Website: bh-photo
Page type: cross-sells
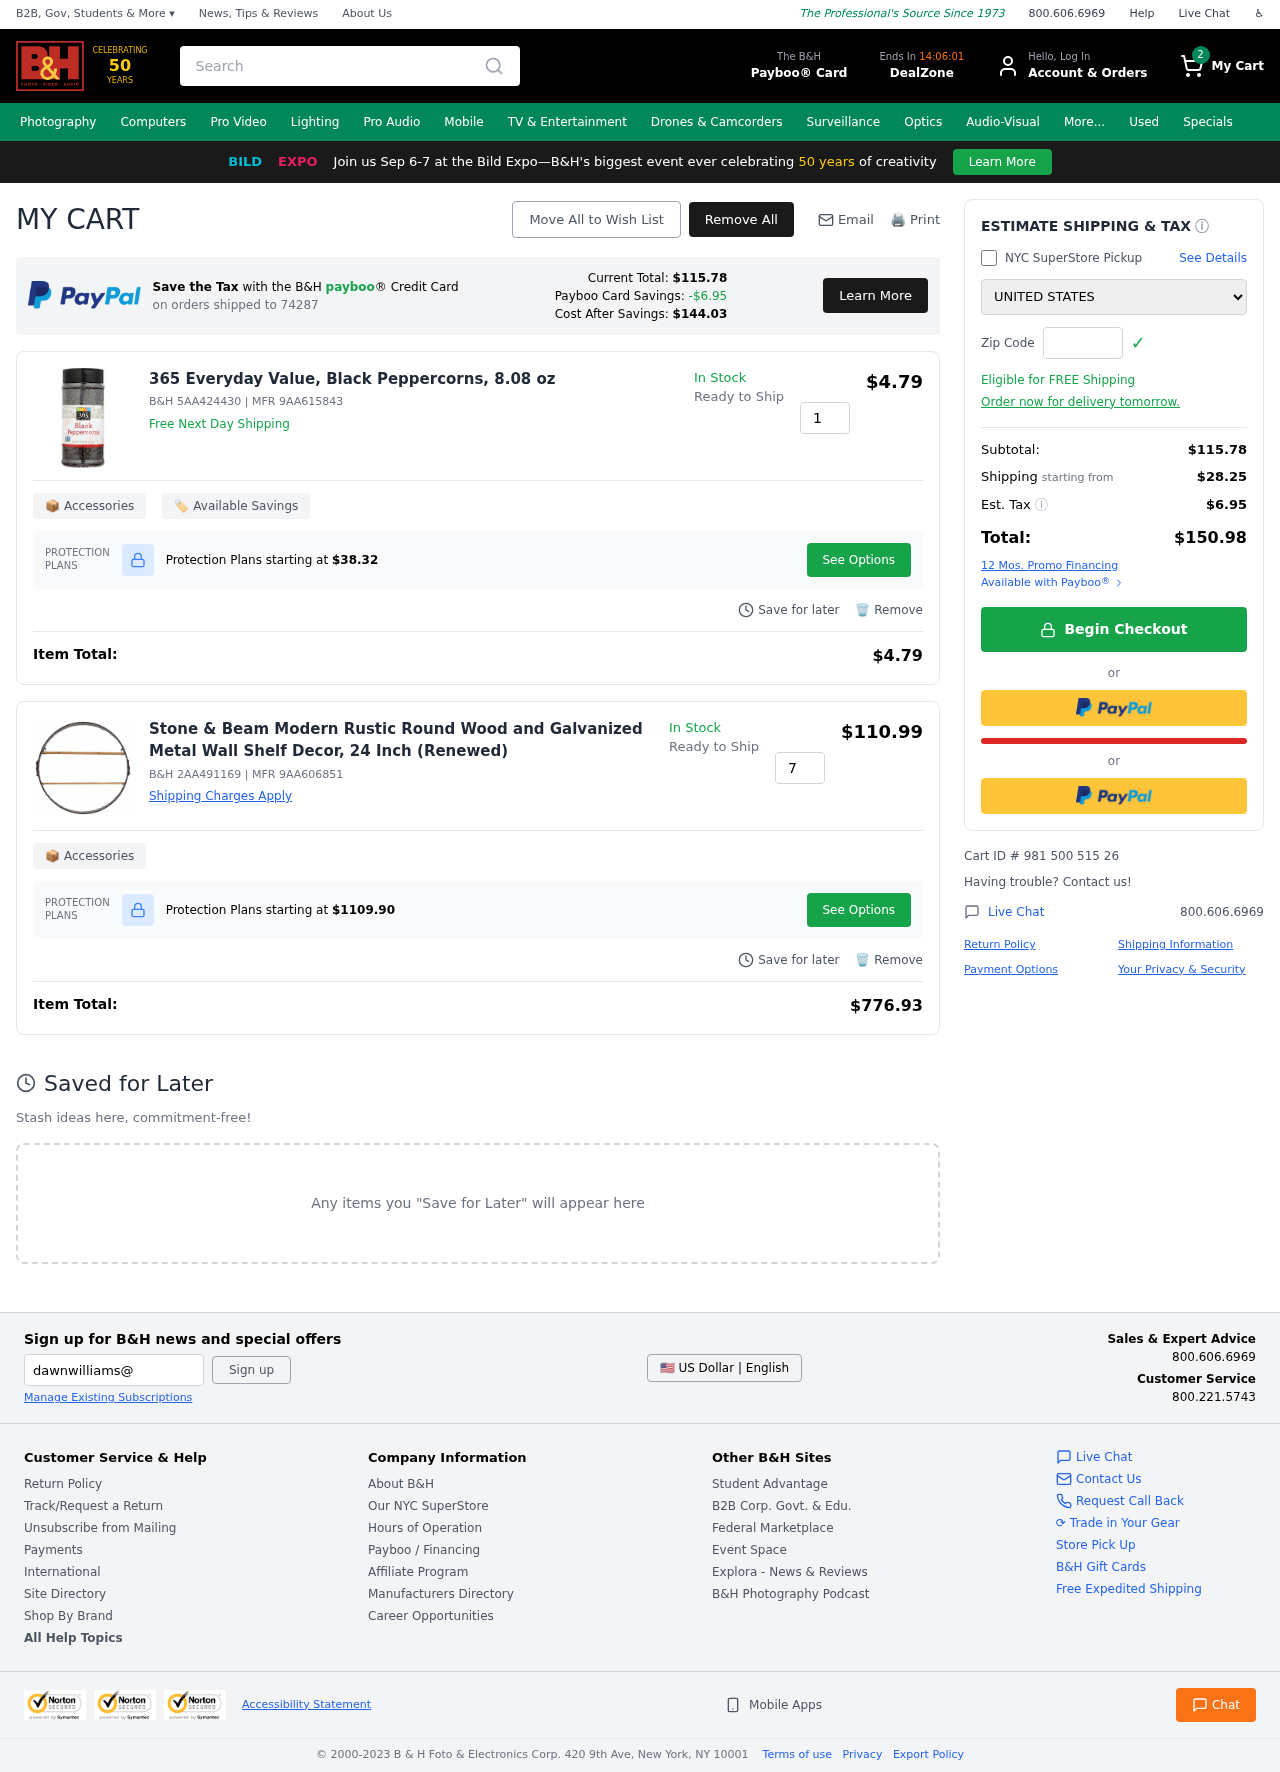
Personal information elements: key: PII_COUNTRY
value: United States
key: PII_POSTCODE
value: on orders shipped to 74287
Product elements: key: PRODUCT1_NAME
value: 365 Everyday Value, Black Peppercorns, 8.08 oz
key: PRODUCT1_PRICE
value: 4.79
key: PRODUCT1_QUANTITY
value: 1
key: PRODUCT2_NAME
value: Stone & Beam Modern Rustic Round Wood and Galvanized Metal Wall Shelf Decor, 24 Inch (Renewed)
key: PRODUCT2_PRICE
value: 110.99
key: PRODUCT2_QUANTITY
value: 7
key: PRODUCT1_SKU
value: B&H 5AA424430
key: PRODUCT1_MFR
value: MFR 9AA615843
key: PRODUCT1_PROTECTION_PRICE
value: $38.32
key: PRODUCT1_ITEM_TOTAL
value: $4.79
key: PRODUCT2_SKU
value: B&H 2AA491169
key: PRODUCT2_MFR
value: MFR 9AA606851
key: PRODUCT2_PROTECTION_PRICE
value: $1109.90
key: PRODUCT2_ITEM_TOTAL
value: $776.93
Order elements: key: ORDER_NUM_ITEMS
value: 2
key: PAYBOO_CURRENT_TOTAL
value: $115.78
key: ORDER_SUBTOTAL
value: $115.78
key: ORDER_SHIPPING_COST
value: $28.25
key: ORDER_TAX
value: $6.95
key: ORDER_TOTAL
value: $150.98
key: ORDER_ID
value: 981 500 515 26
Search elements: key: HEADER_SEARCH
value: Search
Other elements: key: PAYBOO_SAVINGS
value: -$6.95
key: PAYBOO_COST_AFTER_SAVINGS
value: $144.03